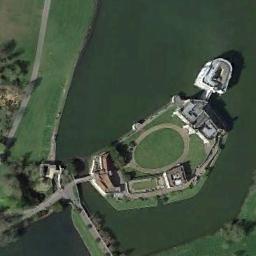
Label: palace